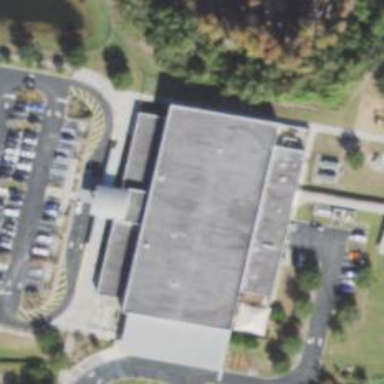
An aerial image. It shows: School.